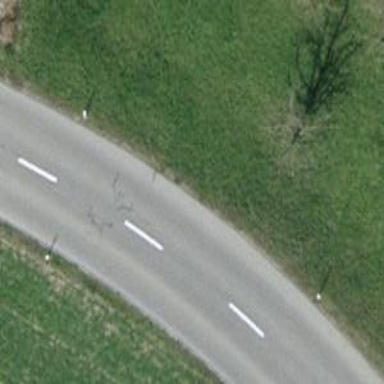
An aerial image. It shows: Tertiary road.